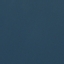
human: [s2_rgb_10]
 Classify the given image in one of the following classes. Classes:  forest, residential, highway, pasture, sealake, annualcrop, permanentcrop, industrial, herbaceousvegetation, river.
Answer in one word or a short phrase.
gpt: SeaLake